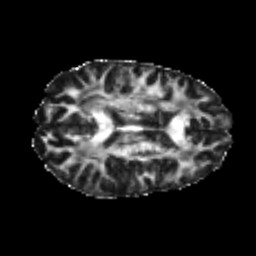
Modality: FA
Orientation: axial
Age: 25
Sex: male
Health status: healthy
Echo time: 0.074 s